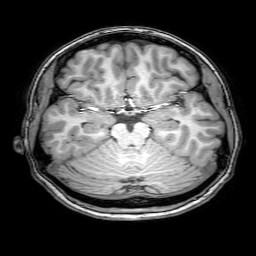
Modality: T1w
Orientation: coronal